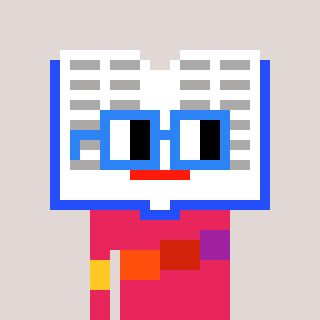
a pixel art character with square blue glasses, a dictionary-shaped head and a redpinkish-colored body on a warm background